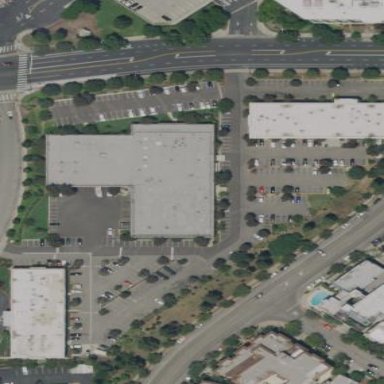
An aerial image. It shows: Industrial building.